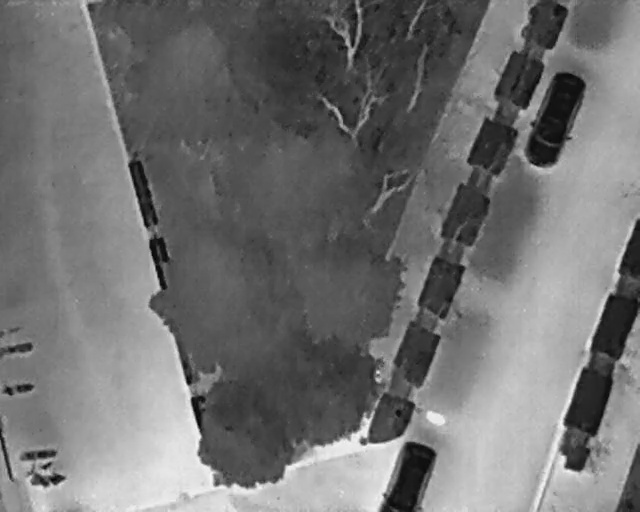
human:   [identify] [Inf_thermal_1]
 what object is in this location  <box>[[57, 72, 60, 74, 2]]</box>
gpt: <ref>1 small person at the bottom</ref>

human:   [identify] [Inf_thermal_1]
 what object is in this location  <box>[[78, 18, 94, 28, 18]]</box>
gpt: <ref>1 large car at the top right</ref>